Question: Any idea how to add "slider" to the 'TabLayoutPanel' (GWT) ?

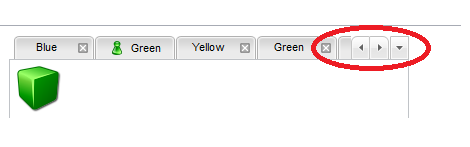
Answer: This may not be a proper answer to forward something but <URL> can help you.
I also tried with the code to see the scroll button not able to see it.
May in this case you need to do a custom implementation for this.